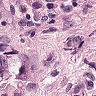
Metastatic tissue present: yes